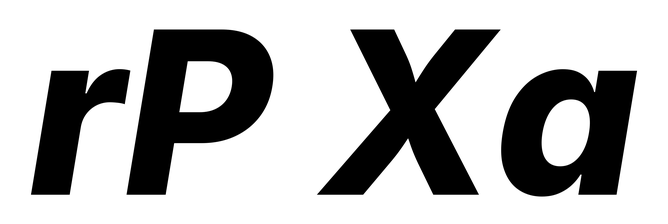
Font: Inter-Italic_ExtraBold_Italic